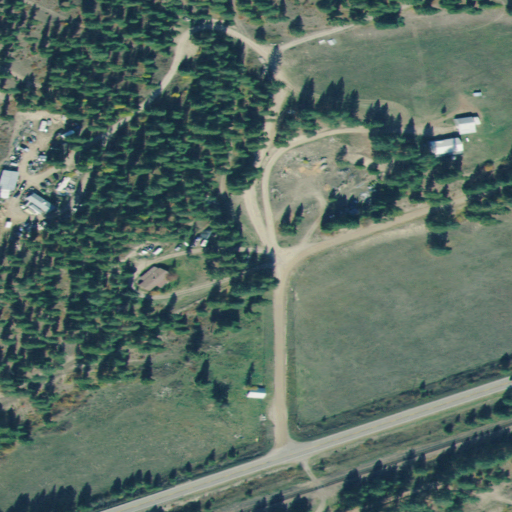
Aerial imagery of valley in Montana named Butler Gulch containing shrub, open development, low intensity development, evergreen forest, barren land, grassland, and medium intensity development